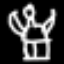
Label: angel